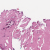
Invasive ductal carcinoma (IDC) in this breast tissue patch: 0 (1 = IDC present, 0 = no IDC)